Question: Client code:
'''
Public Sub sendEmpValue(name As String, value As List(Of Integer))
Dim serviceObject As New Service.GetEmployeeClient
serviceObject.DoWork(name, value)** getting error at the value**
End Sub
'''
Service code:
'''
Sub DoWork(name As String, value As List(Of Integer)) Implements IGetEmployee.DoWork
End Sub
'''

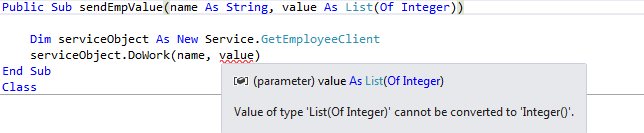
Answer: The 'DoWork' method expects an 'Integer()' which is .
The <URL> which will return the list as an array. Call that and it should work.
'''
serviceObject.DoWork(name, value.ToArray())
'''
<URL>
---
According to <URL>' as you've specified. This behaviour can apparently be modified though.